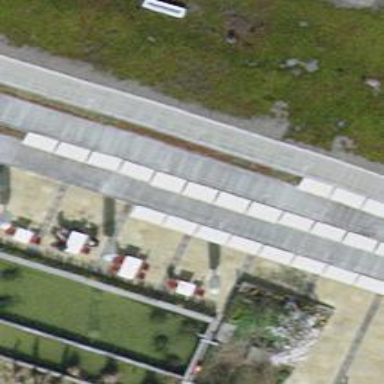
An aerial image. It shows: Restaurant.